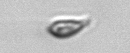
Label: Cryptophyta